Field crop: maize
Growth stage: 2
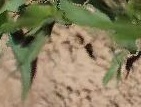
Species: maize